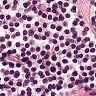
Metastatic tissue present: no